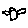
Label: bird